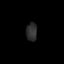
Tissue: prostate
Cell type: T cells
Senescence score: 0.06552
Nuclear area (px): 193
Mean DAPI intensity: 46.114